Question: Has anybody encountered the problem ESLint not loading in WebStorm? I'm trying to specify a path '/usr/local/bin/eslint', '/usr/local/bin',
Every time I got this message:

or 'no such directory' message.
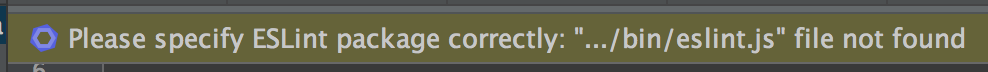
Answer: You need to point that field to the actual ESLint script. This would usually be the place where you've installed the ESLint npm package or command-line tool.